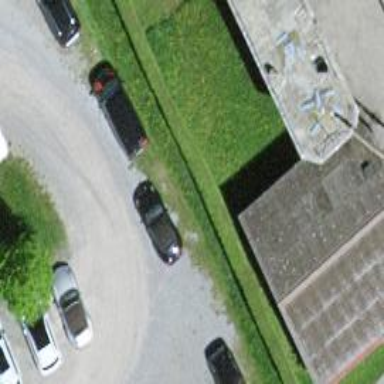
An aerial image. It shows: Hedge barrier.